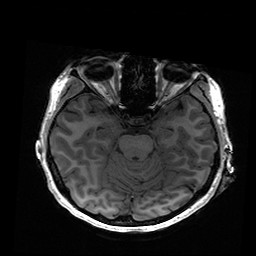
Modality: T1w
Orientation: sagittal